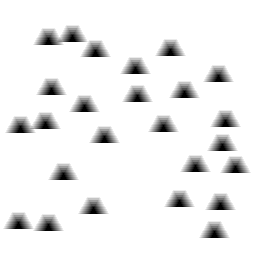
Squares: 0
Triangles: 25
Stars: 0
Total shapes: 25